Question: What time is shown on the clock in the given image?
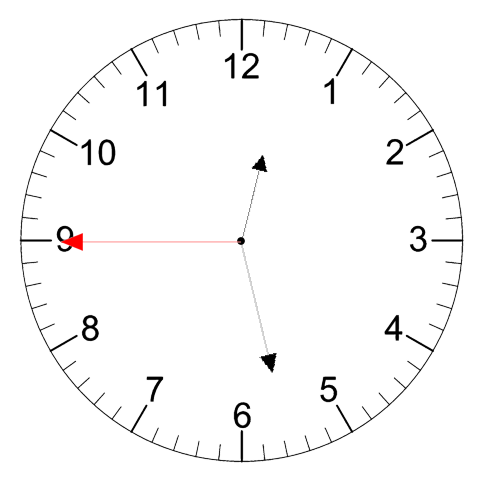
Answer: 12:27:45